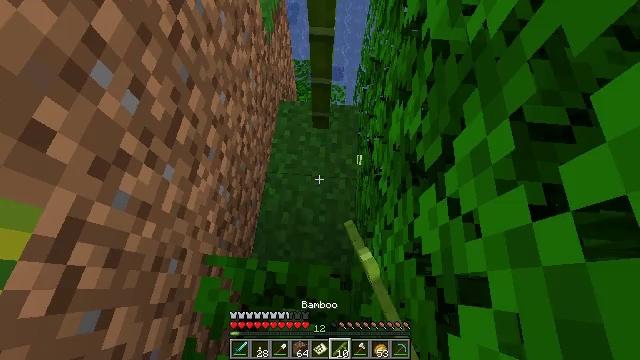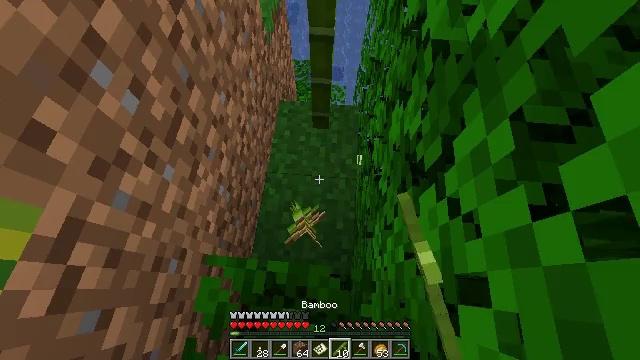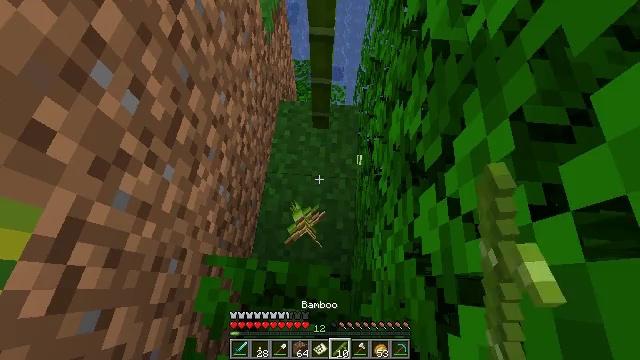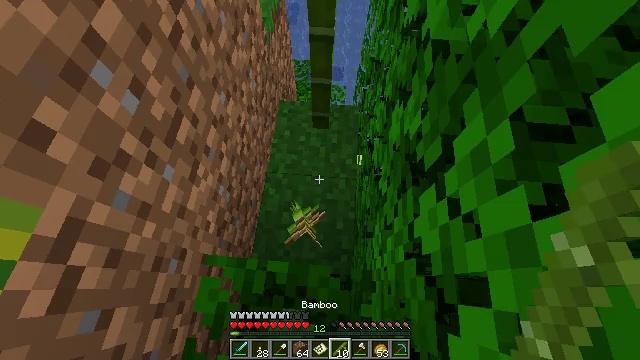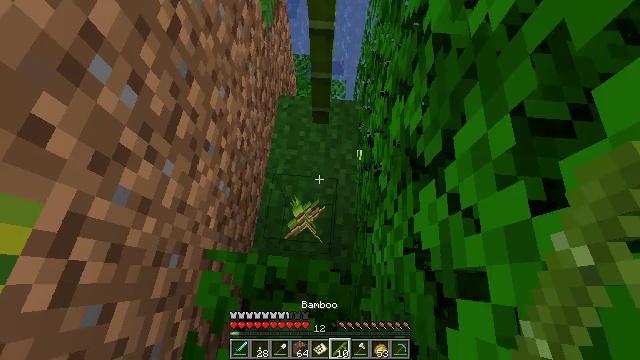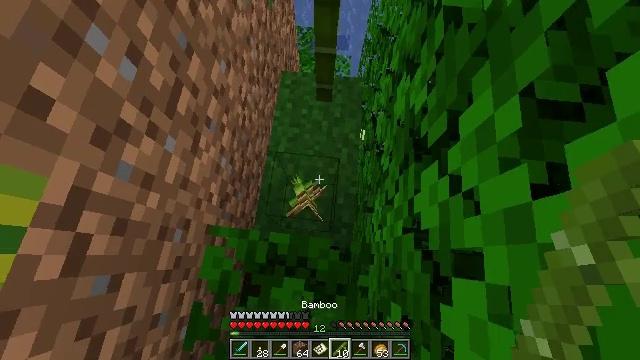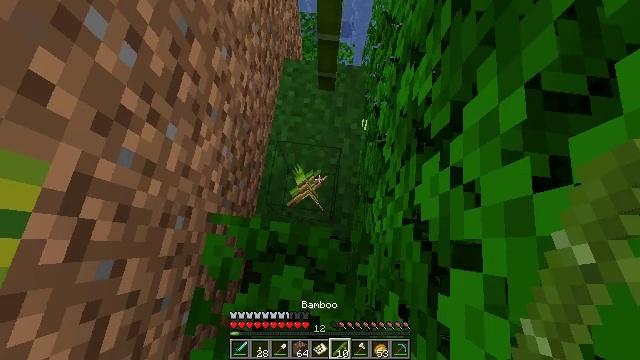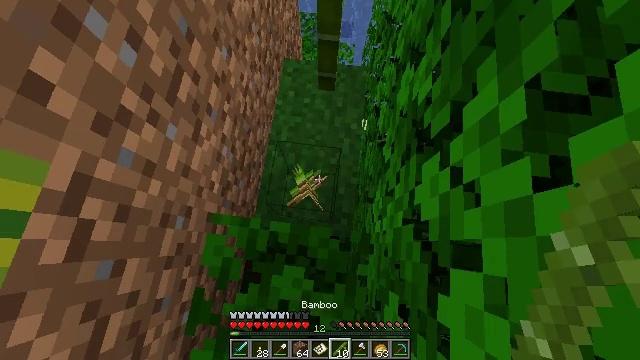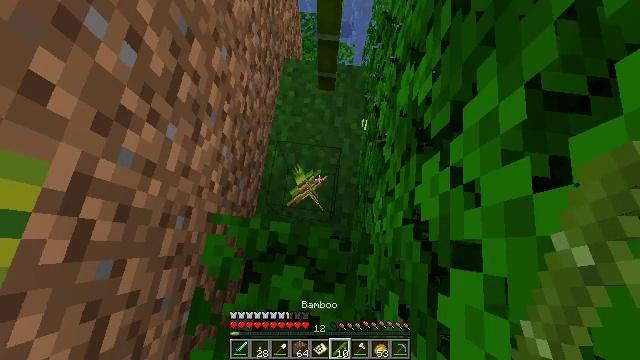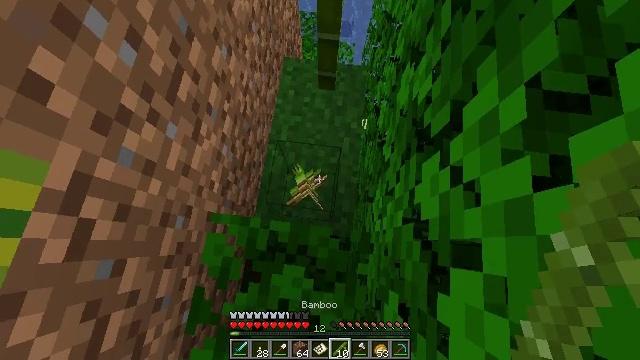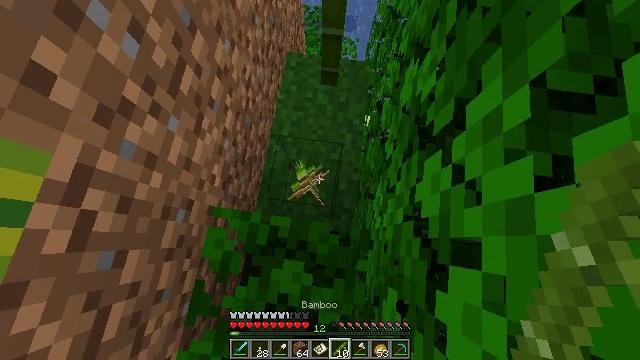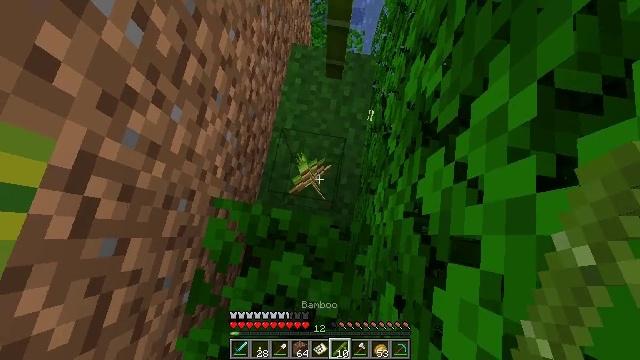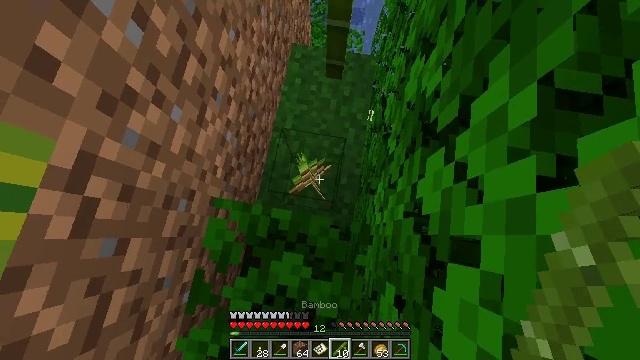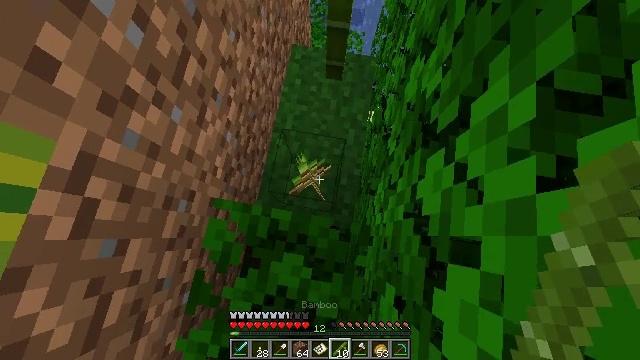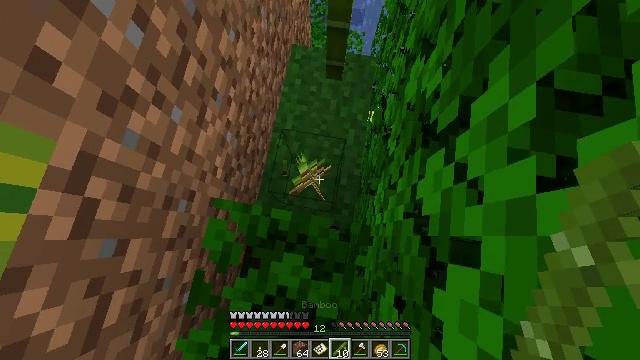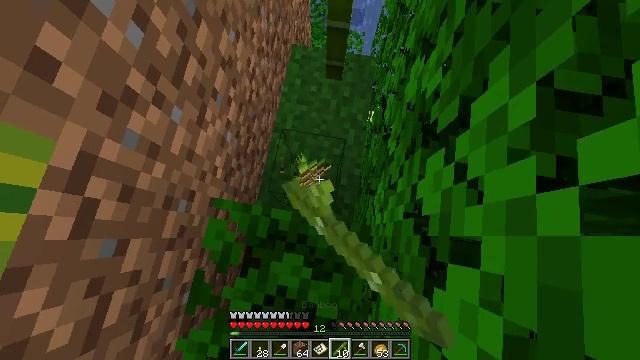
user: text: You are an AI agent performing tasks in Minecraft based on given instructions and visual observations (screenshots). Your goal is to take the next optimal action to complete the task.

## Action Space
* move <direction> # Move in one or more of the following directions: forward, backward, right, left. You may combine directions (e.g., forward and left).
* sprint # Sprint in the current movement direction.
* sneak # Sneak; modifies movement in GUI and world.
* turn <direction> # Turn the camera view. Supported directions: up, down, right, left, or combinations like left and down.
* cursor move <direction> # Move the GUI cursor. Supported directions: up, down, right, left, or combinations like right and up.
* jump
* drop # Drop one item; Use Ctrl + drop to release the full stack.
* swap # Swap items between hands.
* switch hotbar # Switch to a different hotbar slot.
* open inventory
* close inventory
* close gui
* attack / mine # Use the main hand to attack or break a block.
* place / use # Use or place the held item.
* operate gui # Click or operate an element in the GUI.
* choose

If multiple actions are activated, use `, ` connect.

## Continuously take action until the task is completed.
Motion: motion action
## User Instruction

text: Collect the bamboo sapling from the ground.
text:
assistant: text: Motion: no_op
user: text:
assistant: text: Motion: no_op
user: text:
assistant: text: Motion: no_op
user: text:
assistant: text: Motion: turn down
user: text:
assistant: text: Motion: turn left and down
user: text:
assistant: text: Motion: turn down
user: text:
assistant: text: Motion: no_op
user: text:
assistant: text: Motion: no_op
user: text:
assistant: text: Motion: no_op
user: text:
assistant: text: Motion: turn left
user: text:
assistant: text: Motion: turn left and down
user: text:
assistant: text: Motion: no_op
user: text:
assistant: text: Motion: no_op
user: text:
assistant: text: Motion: attack / mine
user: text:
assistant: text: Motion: attack / mine
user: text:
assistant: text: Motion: no_op
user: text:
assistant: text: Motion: no_op
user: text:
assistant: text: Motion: no_op
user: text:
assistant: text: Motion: no_op
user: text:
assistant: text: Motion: no_op
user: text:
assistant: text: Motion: move forward
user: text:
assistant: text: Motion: move forward
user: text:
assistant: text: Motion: move forward
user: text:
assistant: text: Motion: move forward, turn down
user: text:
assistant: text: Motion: move forward, turn left and down
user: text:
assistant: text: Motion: turn left and down
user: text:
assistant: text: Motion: turn down
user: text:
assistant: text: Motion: turn left
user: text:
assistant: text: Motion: turn left and down
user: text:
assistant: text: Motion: turn left and up